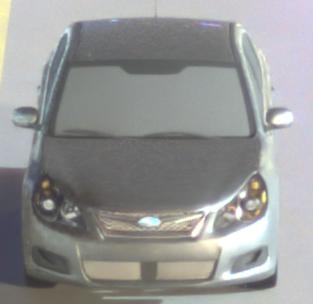
Make: Subaru
Model: Legacy 2.0R
Detailed model: Legacy (IV) Limousine
Model produced from: 2007/09
Model produced until: 2008/10
Doors: 4
Color: gray
Road condition: wet road
Daytime: night
Contrast: high contrast